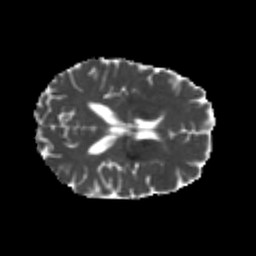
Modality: MD
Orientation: axial
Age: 24
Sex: female
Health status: healthy
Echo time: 0.074 s